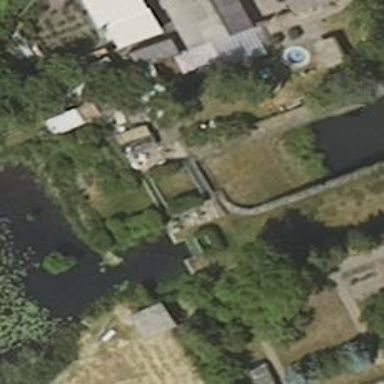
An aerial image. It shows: Lock gate along waterway.